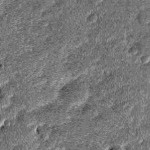
Label: no_change